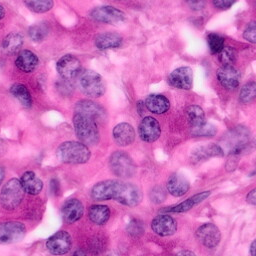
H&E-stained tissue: Pancreatic